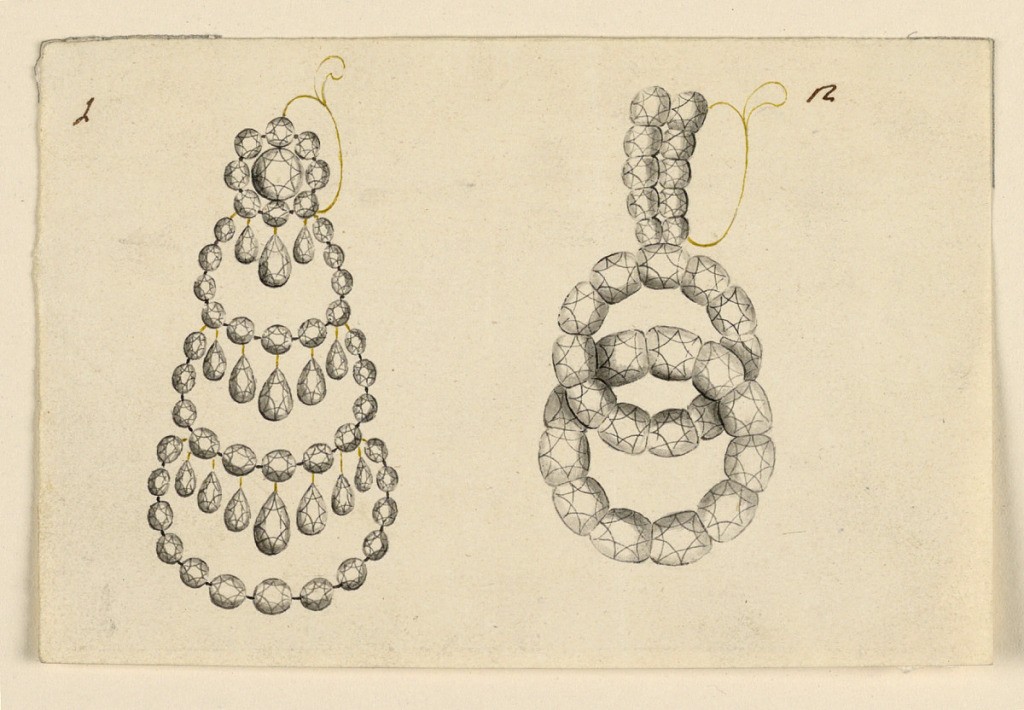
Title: Two Designs for Earrings
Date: early 19th century
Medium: Pen and ink, brush and gray, olive watercolor on wove paper
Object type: Drawing
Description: Jewelry design for earrings. The left one is marked with the number "1." Similar to 1938-88-5342 but with a double-sloped ring and one kind of diamond. Number "2" has two rows of diamonds on the front of the double-sloped ring and below two interlocked rings of diamonds.